Question: I'm running OS X Mavericks and installed MacRuby last week in order to make a simple app in it. Anything I try to run in Xcode (even Hello World app or a downloaded example), I always get "Build Failed" and really similar errors to this:

I found in some forums that th Garbage Collection is really deprecated etc. but I could't find any solution. Therefore I would be very glad if someone has a solution for this.
And no, I can't just work in Objective-C since it's far too complicated for me and apps I'd make :)
Thank you!
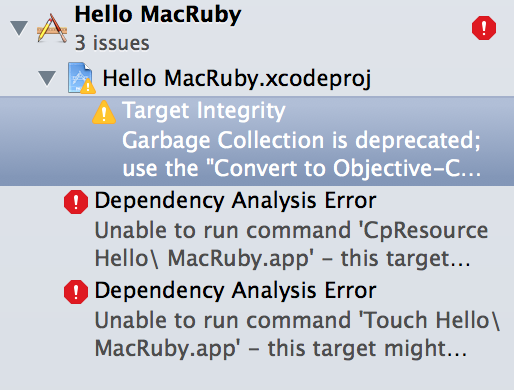
Answer: MacRuby isn't currently compatible with 10.9, not just because of the garbage collector, but due to changes in the Objective-C runtime, LLVM, and Xcode. There is a thread (titled "Mavericks and Macruby") going on <URL> especially sheds a lot of light on what it would take to keep MacRuby going.
You can still use the garbage collector by setting 'GCC_ENABLE_OBJC_GC = supported' in Xcode; but as I said, it won't make MacRuby actually usable (yet).